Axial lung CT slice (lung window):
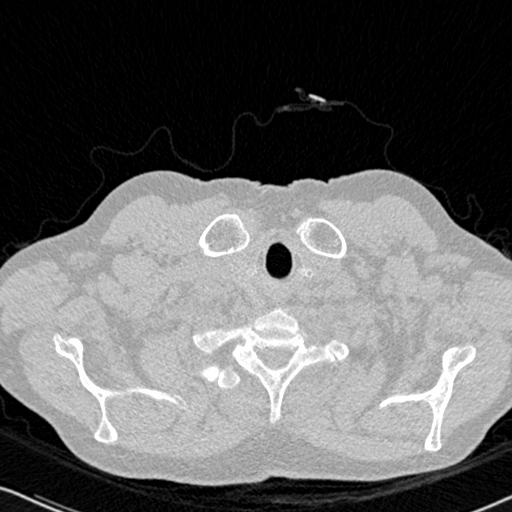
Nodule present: no